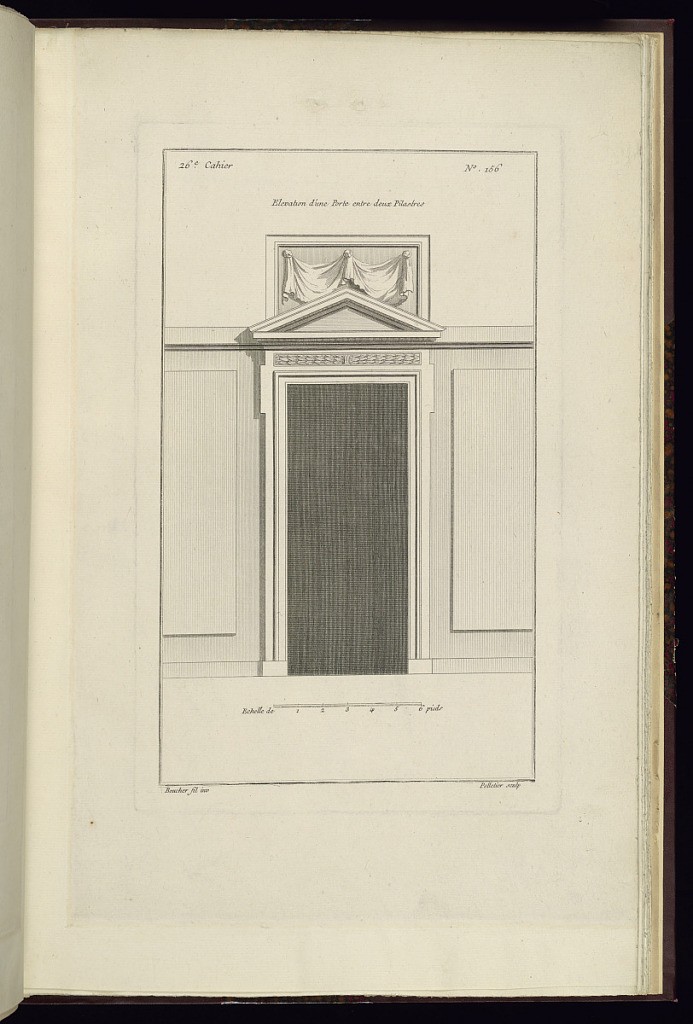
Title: Elevation d'une Porte entre deux Pilastres
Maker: Juste-François Boucher, French, 1736 – 1782
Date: ca. 1775
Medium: Engraving on off white laid paper
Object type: Print
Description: Elevation of a door between two pilasters. The door has at the top of the frame a band of bound leaf and a pediment with bands of egg and dart. An overdoor panel features a draped cloth. The plate is signed.